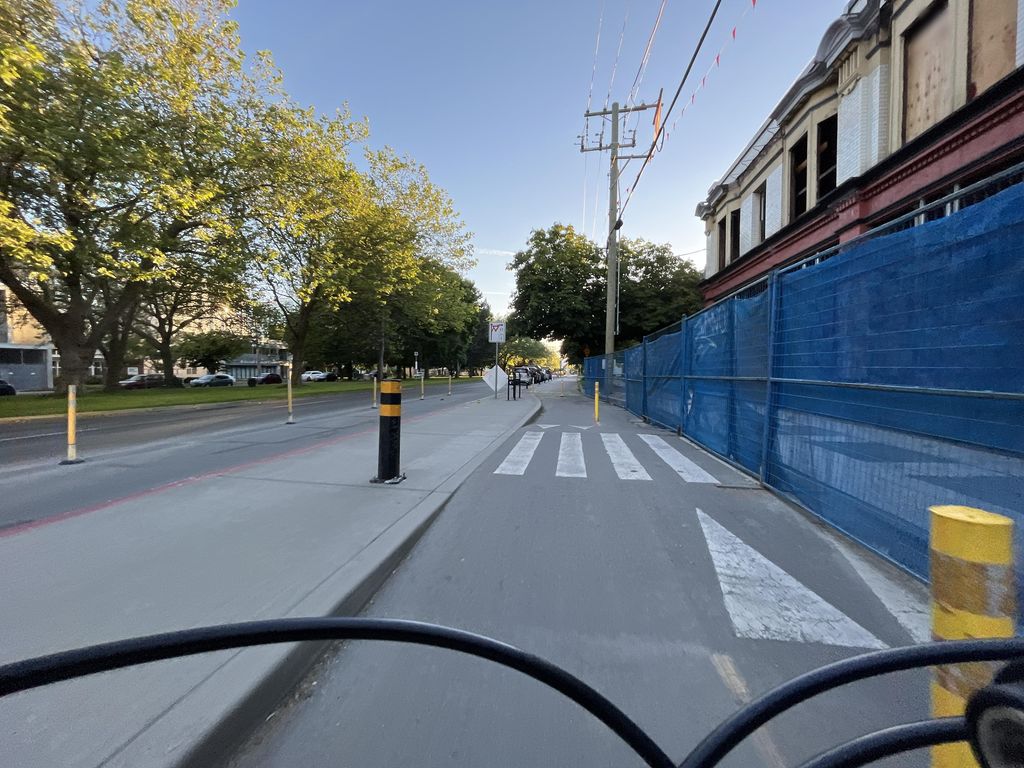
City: victoria